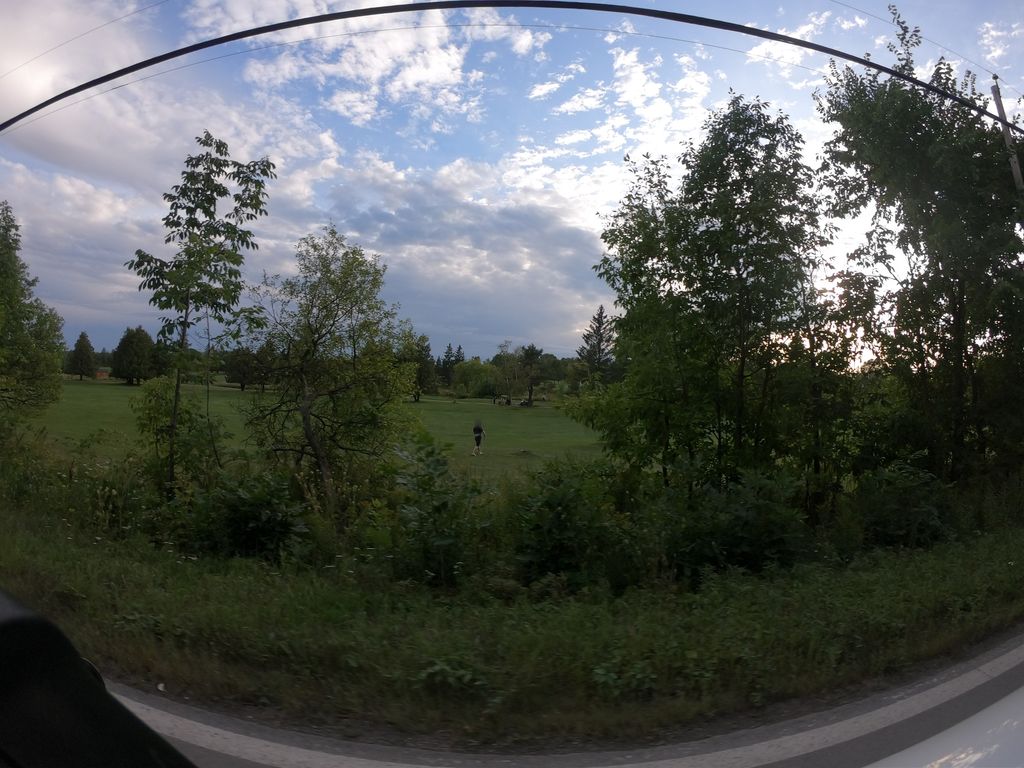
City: ottawa-gatineau